Brain MRI study timepoint: followup_recurrence
T1CE (contrast-enhanced T1) slice:
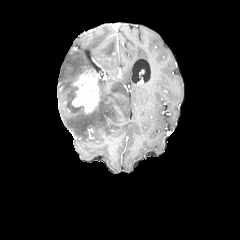
T2-FLAIR slice:
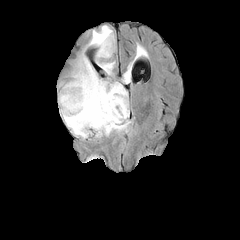